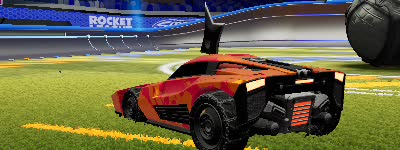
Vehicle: breakout